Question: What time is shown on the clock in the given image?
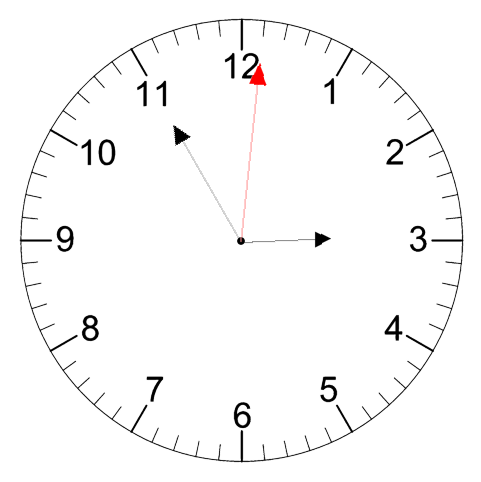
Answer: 02:55:01